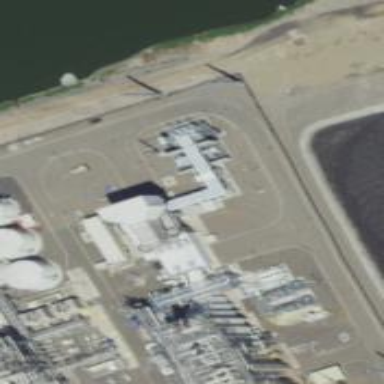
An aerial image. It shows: Gas turbine power generator.